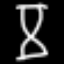
Label: hourglass